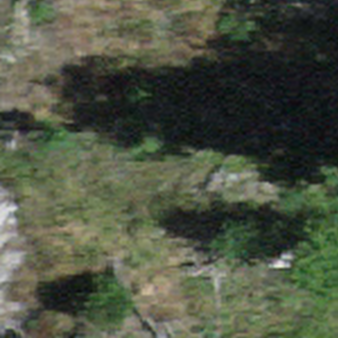
Label: other